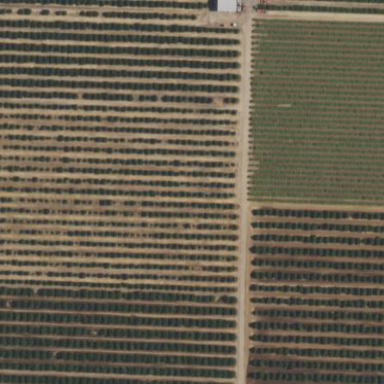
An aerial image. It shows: Orchard.